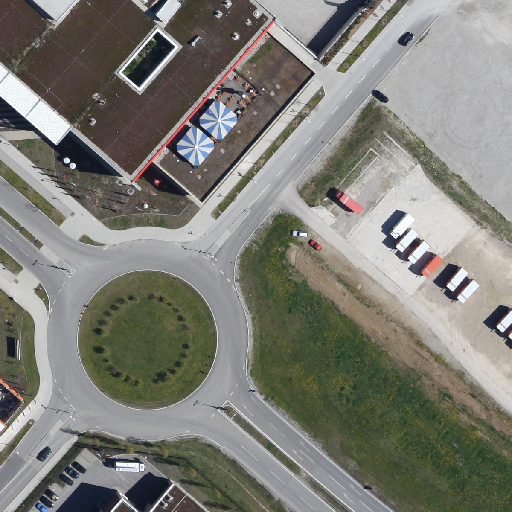
Referring expression: trailer in the parking area